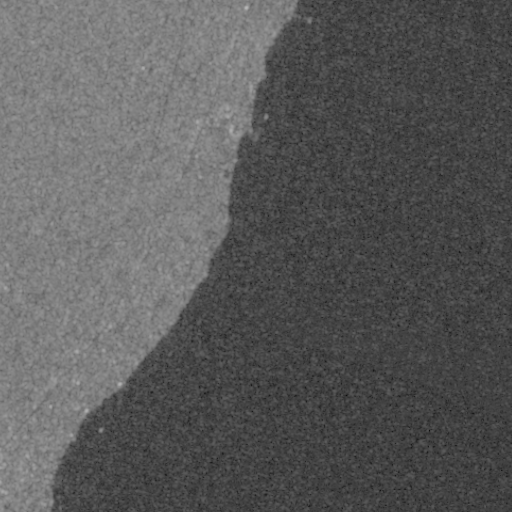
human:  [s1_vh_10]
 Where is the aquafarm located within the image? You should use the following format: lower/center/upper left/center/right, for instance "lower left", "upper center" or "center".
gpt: The aquafarm is located in the center of the image.
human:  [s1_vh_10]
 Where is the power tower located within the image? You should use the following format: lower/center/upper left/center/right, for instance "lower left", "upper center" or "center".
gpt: There is no power tower in the image.

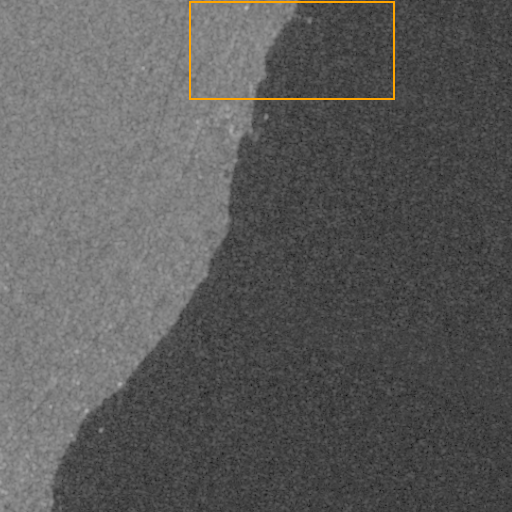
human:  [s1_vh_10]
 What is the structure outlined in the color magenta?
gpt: There is no magenta outline.
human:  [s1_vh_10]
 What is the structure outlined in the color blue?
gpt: There is no structure outlined in blue.